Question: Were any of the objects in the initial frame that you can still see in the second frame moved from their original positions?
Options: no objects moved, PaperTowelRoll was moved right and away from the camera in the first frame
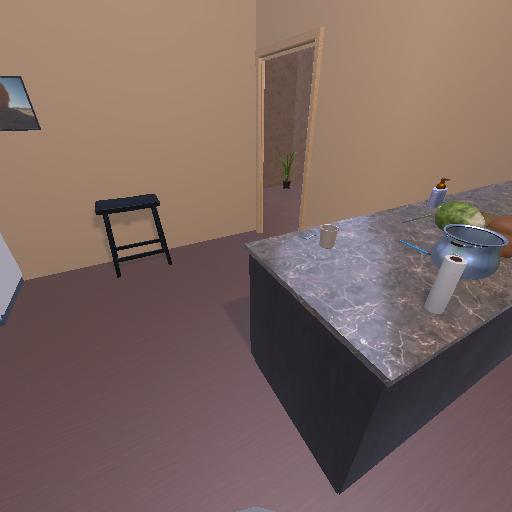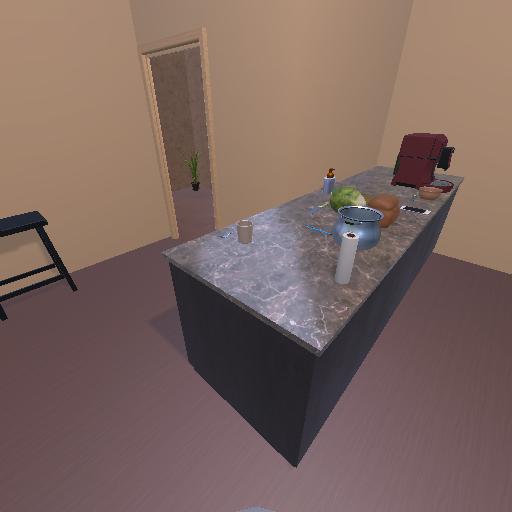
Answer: no objects moved